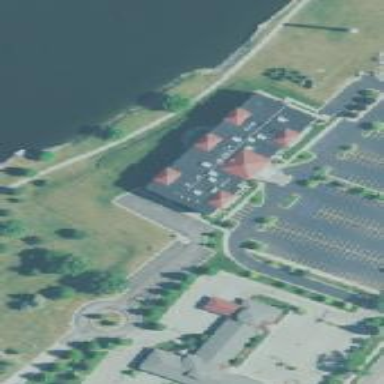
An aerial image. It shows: Clinic building.